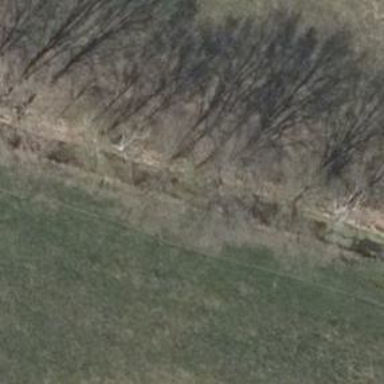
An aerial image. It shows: Row of deciduous broadleaved trees.